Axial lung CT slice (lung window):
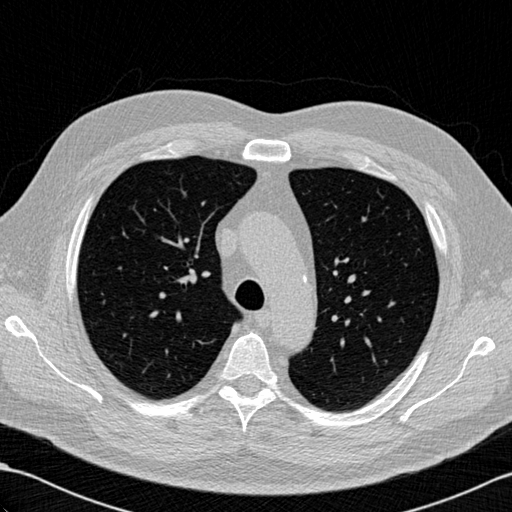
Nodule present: no